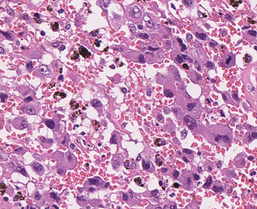
Tumor epithelial tissue: yes
Tumor-associated stroma tissue: no
Normal tissue: no